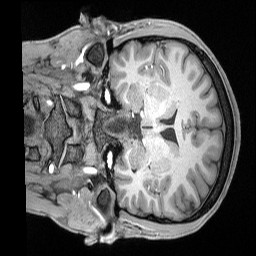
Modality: T1w
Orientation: coronal
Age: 25
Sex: male
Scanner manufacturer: siemens
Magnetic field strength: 3 T
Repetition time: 2.17 s
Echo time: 0.00169 s